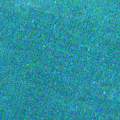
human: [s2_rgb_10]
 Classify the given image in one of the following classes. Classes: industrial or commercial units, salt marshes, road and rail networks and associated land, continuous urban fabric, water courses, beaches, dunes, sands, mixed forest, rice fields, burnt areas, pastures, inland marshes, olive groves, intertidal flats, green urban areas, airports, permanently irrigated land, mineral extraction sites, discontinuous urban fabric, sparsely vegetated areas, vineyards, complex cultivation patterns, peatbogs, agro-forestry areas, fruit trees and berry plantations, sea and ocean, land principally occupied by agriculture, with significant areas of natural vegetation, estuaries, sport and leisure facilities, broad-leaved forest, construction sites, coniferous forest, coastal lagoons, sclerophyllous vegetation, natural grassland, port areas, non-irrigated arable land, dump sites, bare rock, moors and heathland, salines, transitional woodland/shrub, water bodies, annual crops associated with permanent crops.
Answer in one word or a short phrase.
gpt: sea and ocean